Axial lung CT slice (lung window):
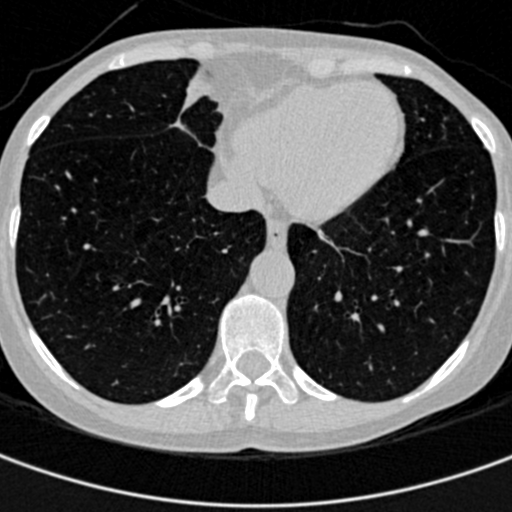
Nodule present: no